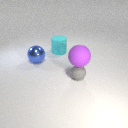
large blue metal sphere to the left of large cyan rubber cylinder